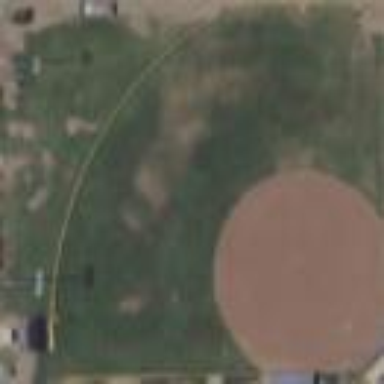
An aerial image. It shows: Baseball pitch for leisure and sports activities.